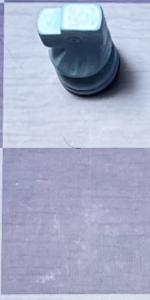
Label: Empty